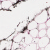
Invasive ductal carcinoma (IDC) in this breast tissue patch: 0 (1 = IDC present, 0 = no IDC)